Aerial crown-view tile of a tropical tree (Barro Colorado Island, Panama), acquired 20241216:
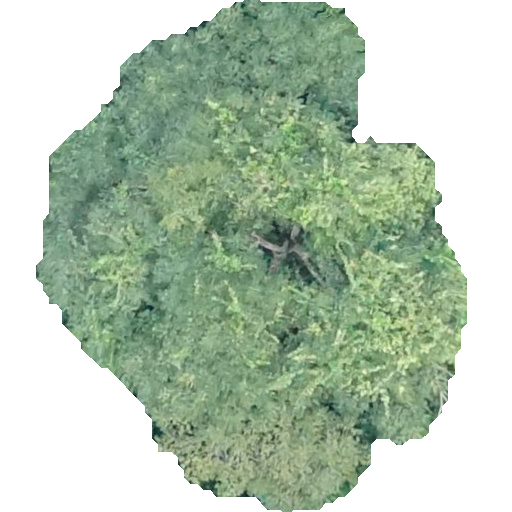
Species: Zanthoxylum ekmanii
GBIF accepted scientific name: Zanthoxylum ekmanii
Crown area: 219.216 m²